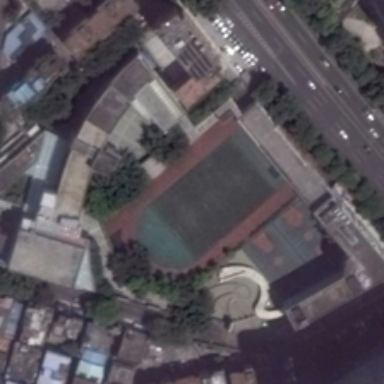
Many buildings and some green trees are around a playground near a road in a school .